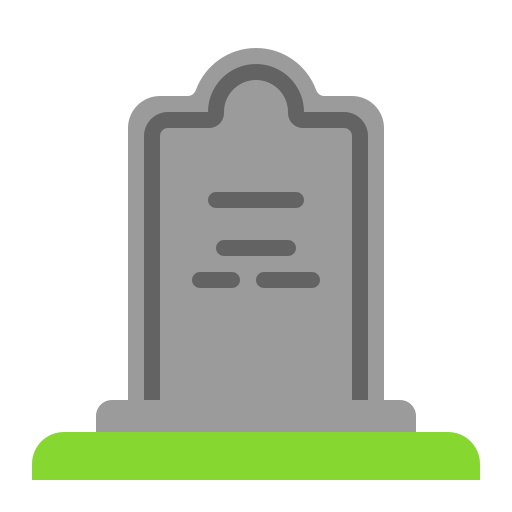
headstone flat